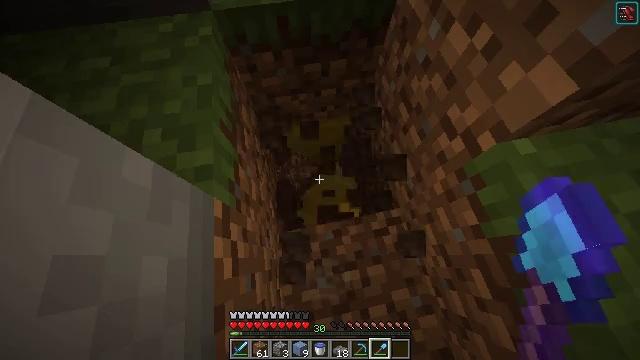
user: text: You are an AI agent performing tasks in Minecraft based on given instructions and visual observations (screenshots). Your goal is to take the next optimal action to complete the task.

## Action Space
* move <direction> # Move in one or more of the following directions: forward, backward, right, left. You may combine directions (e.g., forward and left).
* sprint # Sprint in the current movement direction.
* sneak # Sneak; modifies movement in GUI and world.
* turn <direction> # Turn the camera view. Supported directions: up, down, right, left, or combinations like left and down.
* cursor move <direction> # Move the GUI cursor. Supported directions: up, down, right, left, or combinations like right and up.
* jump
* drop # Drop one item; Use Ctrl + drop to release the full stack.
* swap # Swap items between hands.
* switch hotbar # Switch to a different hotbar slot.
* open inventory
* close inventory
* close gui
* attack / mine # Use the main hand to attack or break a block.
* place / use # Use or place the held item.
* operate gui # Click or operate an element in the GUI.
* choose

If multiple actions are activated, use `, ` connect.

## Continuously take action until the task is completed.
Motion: motion action
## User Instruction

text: Dig soul sand to use for potions.
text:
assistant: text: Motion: no_op